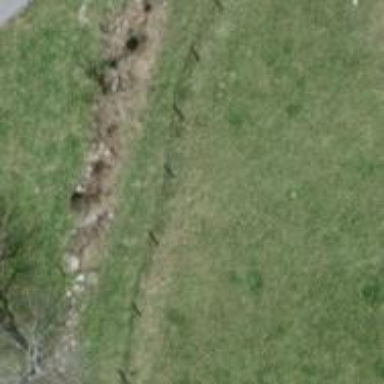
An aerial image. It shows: Path on the ground.